Question: I know I already asked this question, but due to my mistake in the example code and failure to actually ask the question, first few hours have passed and I rarely get any new comments or answers to older questions. The original was deleted.
I used this code to generate the window below (well, everything that is within the orange rectangle, to be exact):
'''
setLayout(new BoxLayout(this, BoxLayout.Y_AXIS));
setBackground(Color.YELLOW);
setFixedSize(new Dimension(LayoutConstants.PAGE_WIDTH + 2*LayoutConstants.HALF_SPACE_BETWEEN_PAGES, LayoutConstants.PAGE_HEIGHT + 2*LayoutConstants.HALF_SPACE_BETWEEN_PAGES));
setBorder(BorderFactory.createLineBorder(Color.ORANGE, LayoutConstants.HALF_SPACE_BETWEEN_PAGES));
JPanelSize header = new JPanelSize();
header.setBackground(Color.RED);
header.setSize(new Dimension(LayoutConstants.PAGE_WIDTH, LayoutConstants.HEADER_HEIGHT));
add(header);
elementContainer = new JPanelSize();
elementContainer.setLayout(new BoxLayout(elementContainer, BoxLayout.Y_AXIS));
elementContainer.setBackground(Color.GREEN);
elementContainer.setFixedSize(new Dimension(LayoutConstants.CONTENT_WIDTH, LayoutConstants.CONTENT_HEIGHT));
add(elementContainer, BorderLayout.CENTER);
JPanelSize footer = new JPanelSize();
footer.setBackground(Color.MAGENTA);
footer.setFixedSize(new Dimension(LayoutConstants.PAGE_WIDTH, LayoutConstants.FOOTER_HEIGHT));
add(footer);
'''
This is JPanelSize class, which simplifies my life immensely:
'''
import java.awt.Dimension;
import javax.swing.JPanel;
public class JPanelSize extends JPanel
{
private static final long serialVersionUID = 1L;
public void setFixedSize(Dimension size)
{
setMinimumSize(size);
setPreferredSize(size);
setMaximumSize(size);
}
}
'''
And this is the result:

Header and footer should fill the yellow area while the green JPanel should be centered. Heights are all fine.
I'm overriding set(...)Size() methods because I'm simulating an A4 here.
What am I doing wrong?
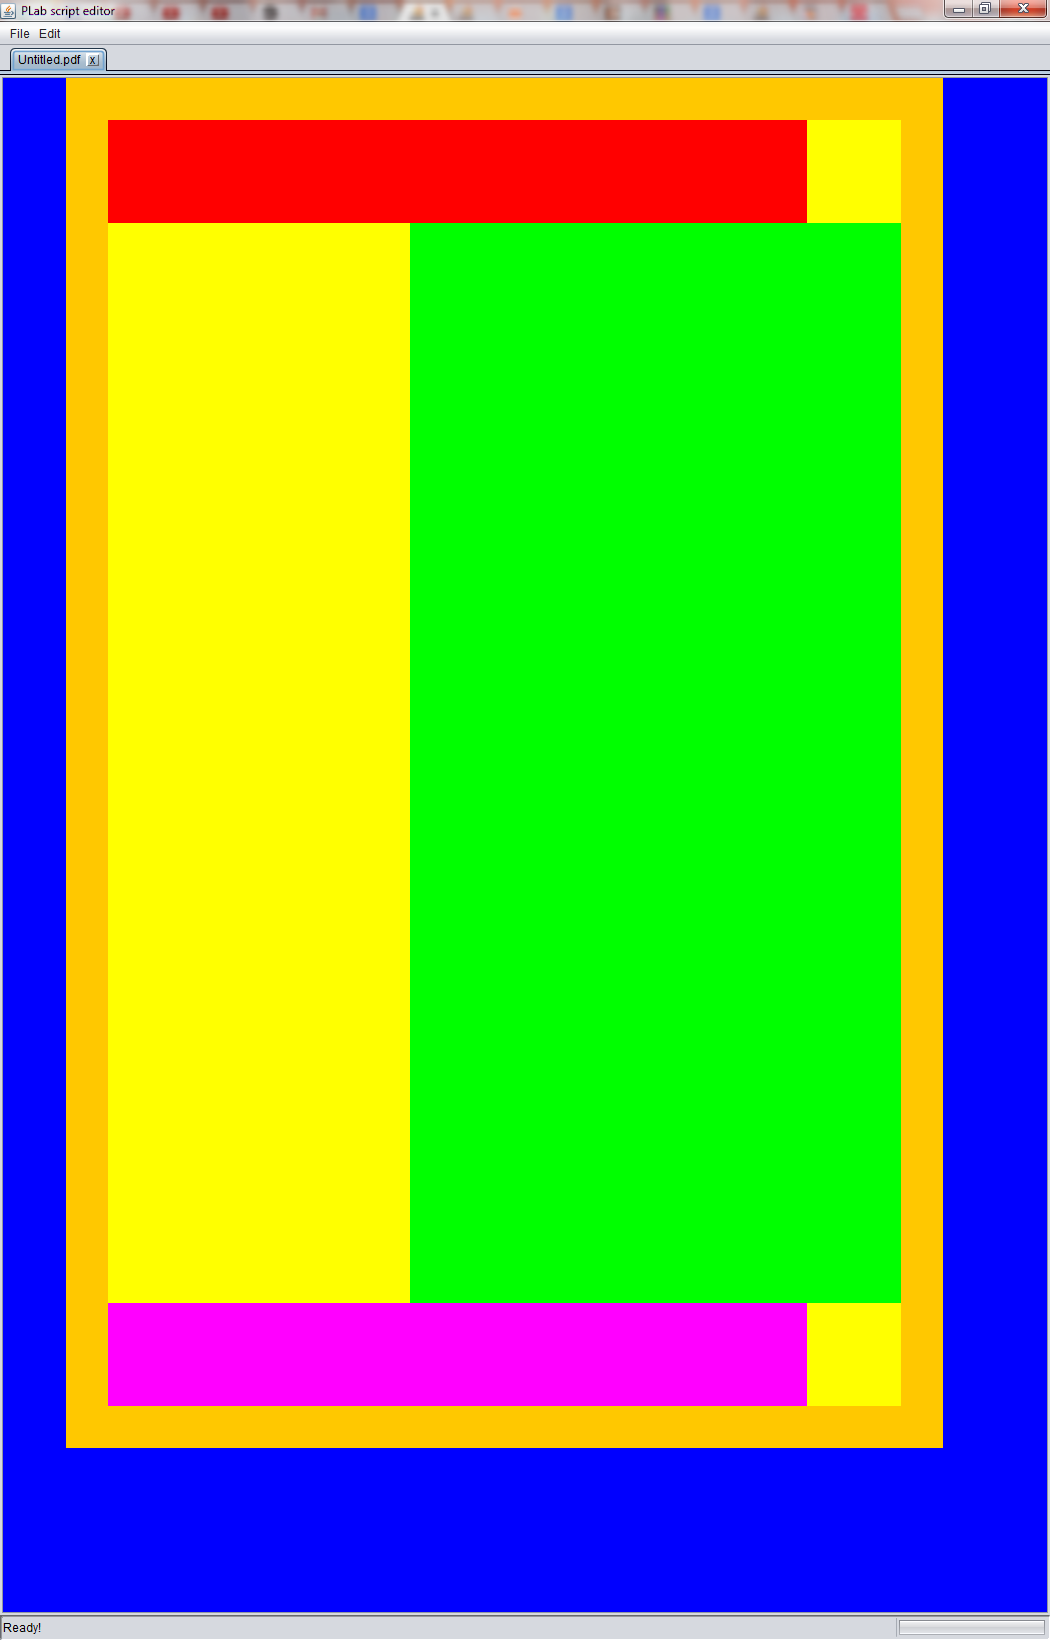
Answer: Using a single layout to achieve every thing. A BorderLayout would achieve the requirements for header and footer, then you could continue using a BoxLayout for the body
This is commonly known as compound layout and is very useful when dealing with complex layout requirements